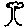
Label: tree